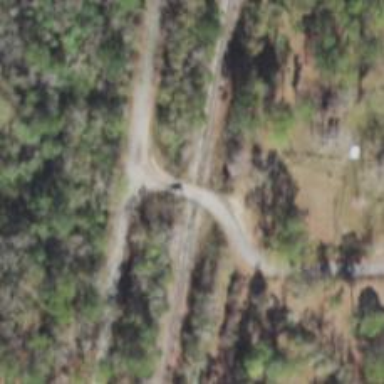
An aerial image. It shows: Uncontrolled crossing.